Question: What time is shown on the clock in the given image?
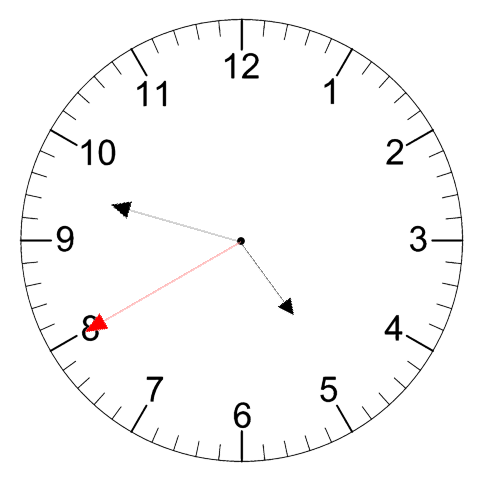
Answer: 04:47:40